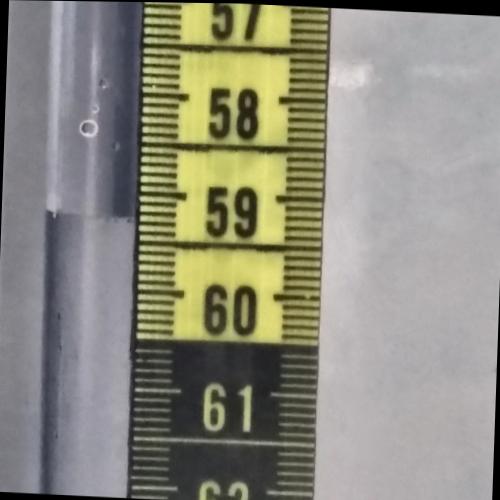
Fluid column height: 59.2 cm